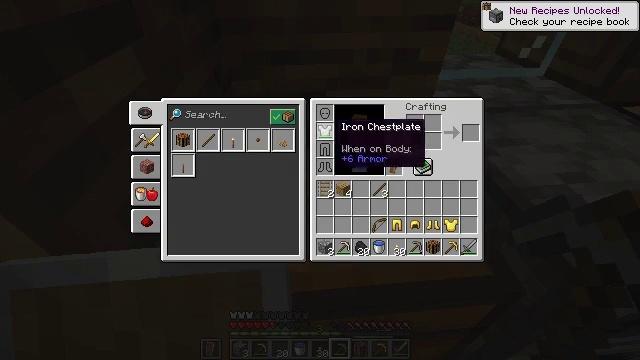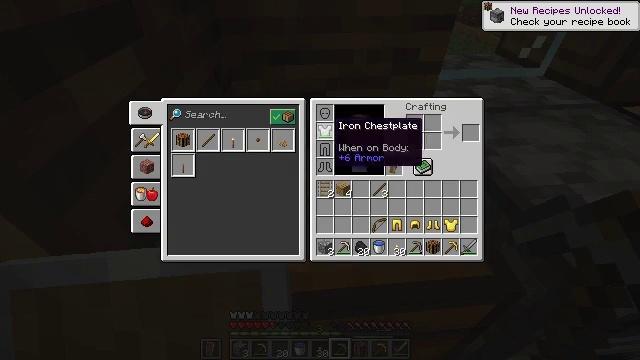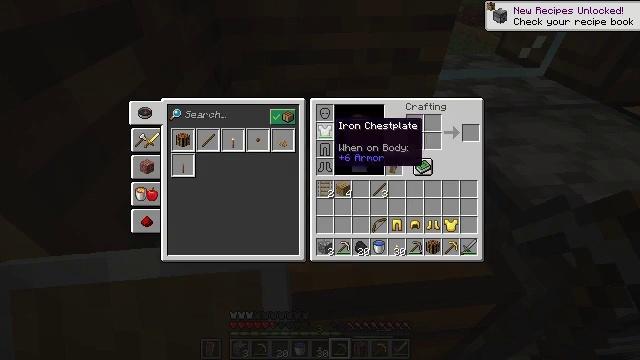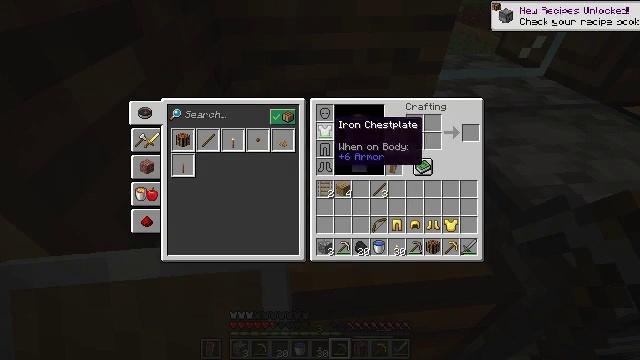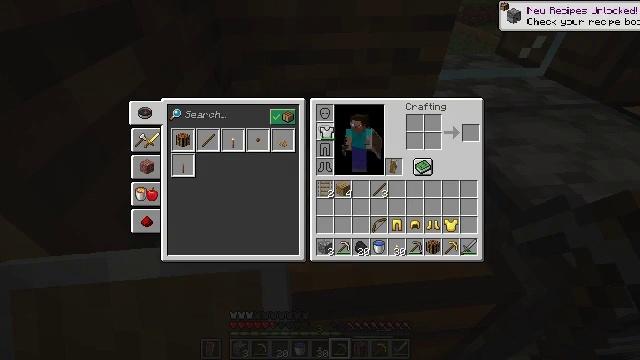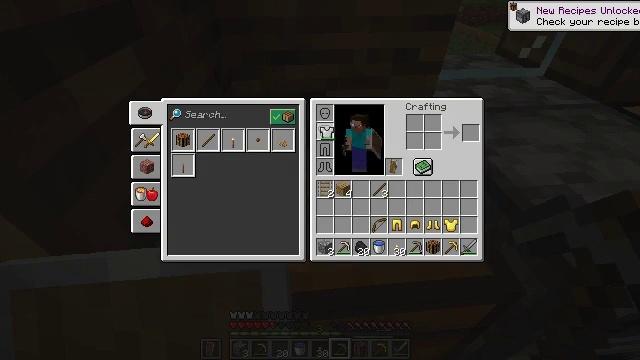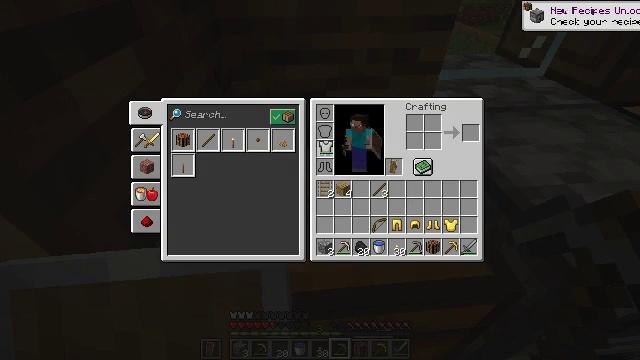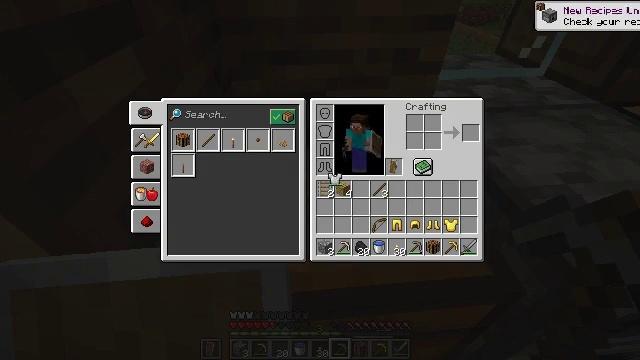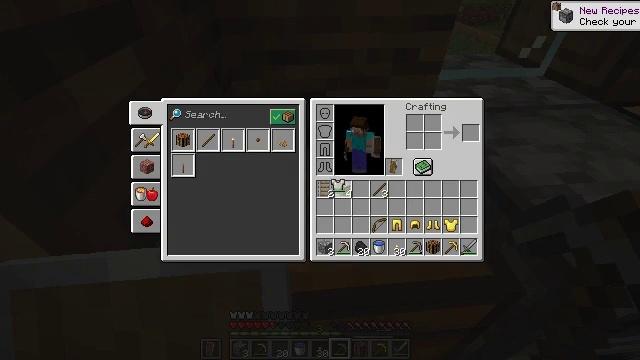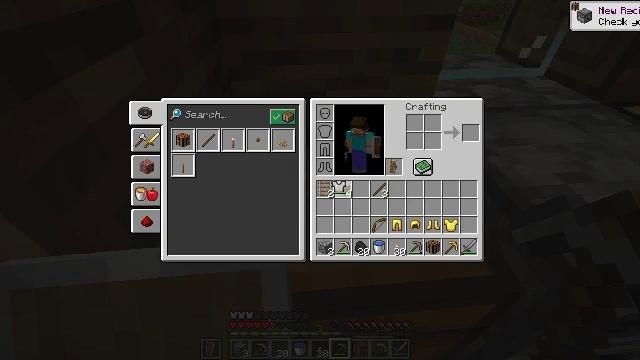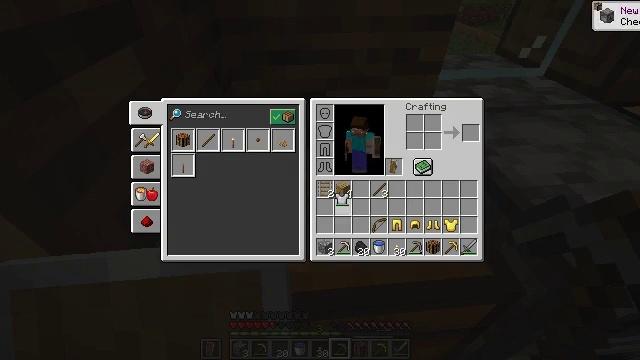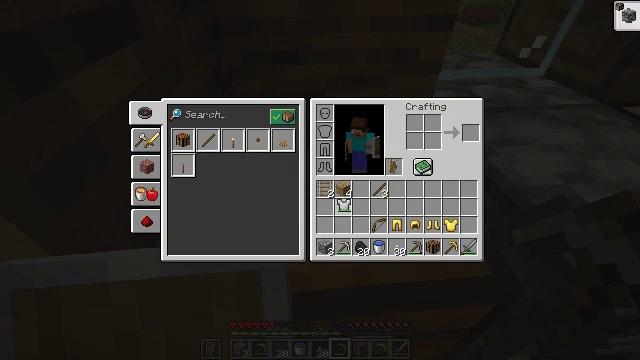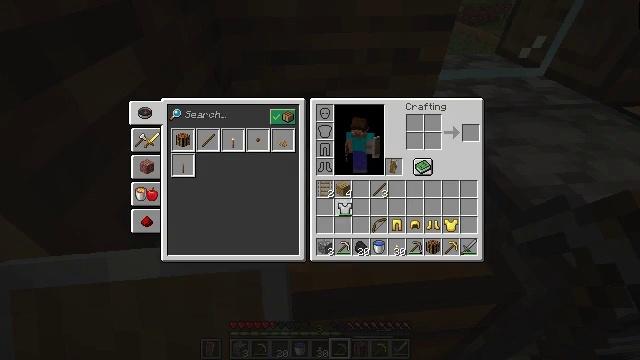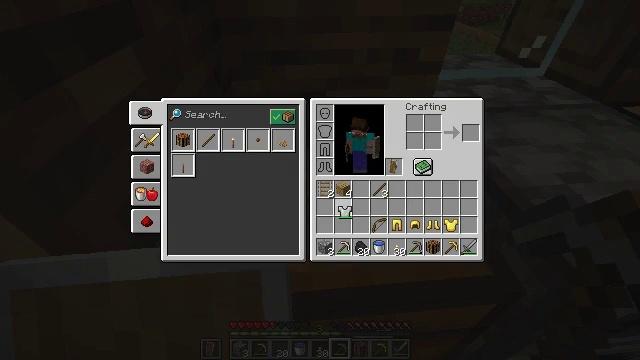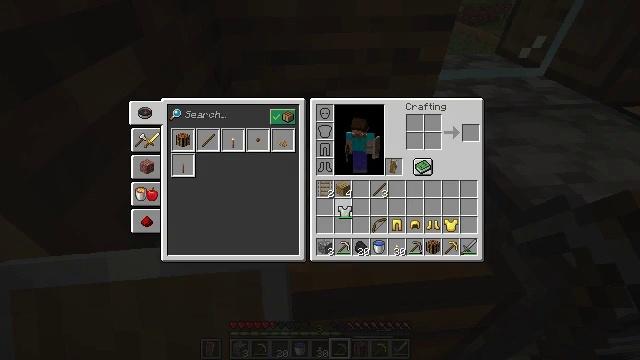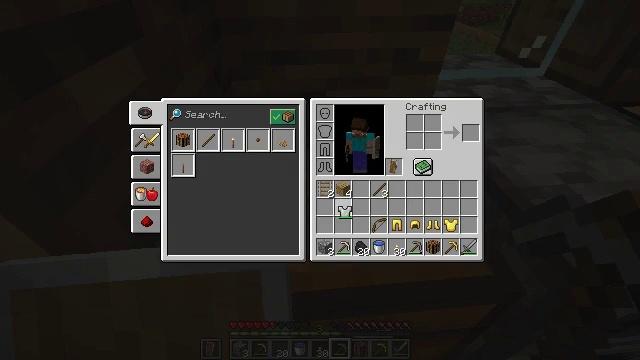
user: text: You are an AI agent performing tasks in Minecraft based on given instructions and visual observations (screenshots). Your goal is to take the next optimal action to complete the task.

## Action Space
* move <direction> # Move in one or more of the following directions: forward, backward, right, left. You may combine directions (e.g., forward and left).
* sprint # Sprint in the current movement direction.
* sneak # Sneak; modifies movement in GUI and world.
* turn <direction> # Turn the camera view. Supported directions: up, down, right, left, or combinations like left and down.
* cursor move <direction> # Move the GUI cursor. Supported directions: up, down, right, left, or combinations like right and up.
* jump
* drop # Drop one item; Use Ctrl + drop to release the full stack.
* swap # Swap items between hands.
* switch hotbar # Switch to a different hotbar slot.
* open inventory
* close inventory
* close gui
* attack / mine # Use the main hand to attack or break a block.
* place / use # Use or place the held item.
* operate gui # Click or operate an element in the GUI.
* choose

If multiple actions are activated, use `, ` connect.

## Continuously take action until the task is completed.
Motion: motion action
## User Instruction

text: Mine the grass in the plains.
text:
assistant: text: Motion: no_op
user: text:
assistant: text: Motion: no_op
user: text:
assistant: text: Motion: no_op
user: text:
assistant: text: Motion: attack / mine
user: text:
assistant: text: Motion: attack / mine
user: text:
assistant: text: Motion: turn down, attack / mine
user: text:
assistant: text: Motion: turn right and down
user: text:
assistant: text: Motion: no_op
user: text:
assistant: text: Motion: no_op
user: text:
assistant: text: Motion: turn down
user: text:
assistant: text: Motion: no_op
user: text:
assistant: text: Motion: no_op
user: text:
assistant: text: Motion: no_op
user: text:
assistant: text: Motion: no_op
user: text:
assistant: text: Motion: no_op
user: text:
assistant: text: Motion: no_op
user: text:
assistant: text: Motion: attack / mine
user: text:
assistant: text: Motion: attack / mine
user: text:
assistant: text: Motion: attack / mine
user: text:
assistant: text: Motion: no_op
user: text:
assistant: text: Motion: no_op
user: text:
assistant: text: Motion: no_op
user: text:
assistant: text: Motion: no_op
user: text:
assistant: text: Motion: close inventory
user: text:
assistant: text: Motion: close inventory
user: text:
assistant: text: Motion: close inventory
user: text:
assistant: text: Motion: close inventory
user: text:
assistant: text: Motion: no_op
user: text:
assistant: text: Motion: no_op
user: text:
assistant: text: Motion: no_op